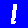
Digit: 1